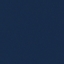
Land use / land cover class: SeaLake